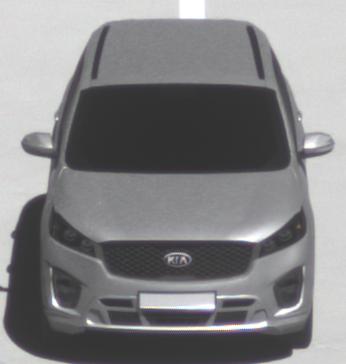
Make: KIA
Model: Sorento 2.2 CRDi
Detailed model: Sorento (UM)
Model produced from: 2015/03
Model produced until: 2017/10
Doors: 5
Color: white
Road condition: dry road
Daytime: midday
Contrast: high contrast